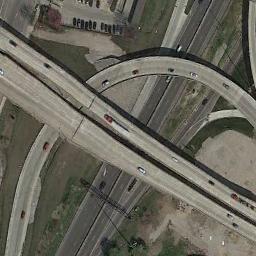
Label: overpass